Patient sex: M
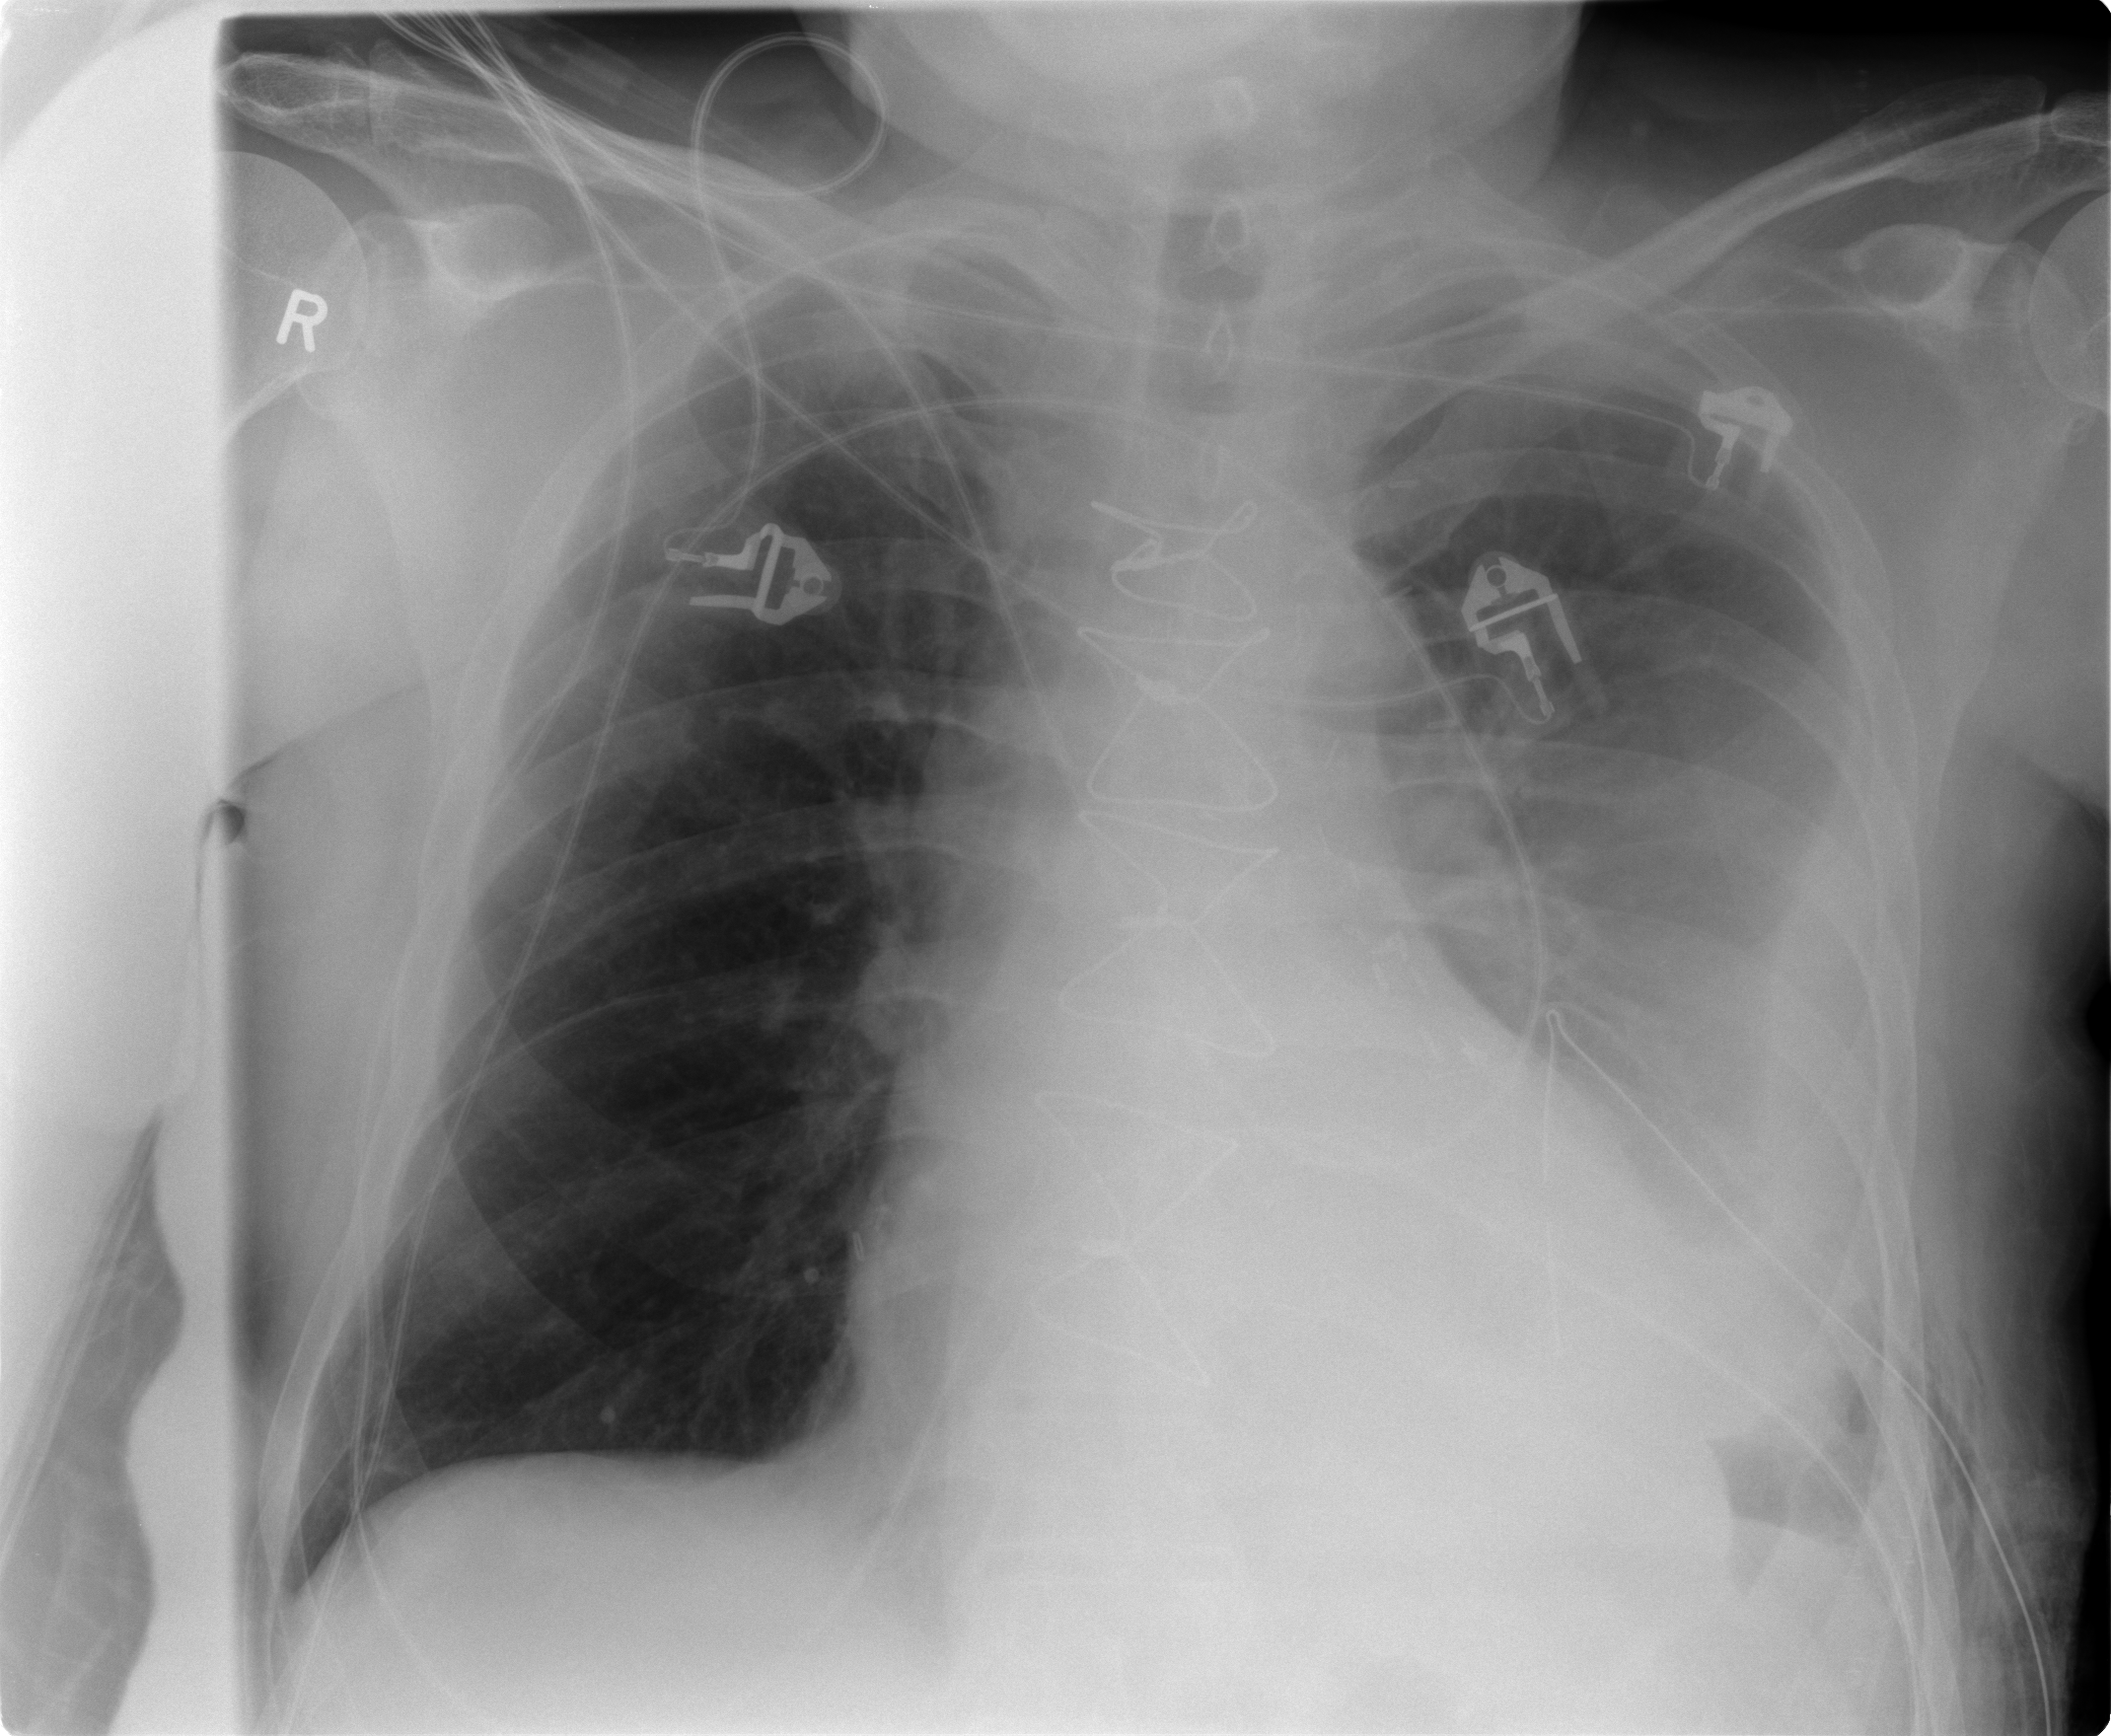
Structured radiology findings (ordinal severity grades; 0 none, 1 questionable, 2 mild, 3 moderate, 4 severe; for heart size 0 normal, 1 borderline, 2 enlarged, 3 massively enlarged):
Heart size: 0
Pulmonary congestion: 2
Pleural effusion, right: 0
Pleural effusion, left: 4
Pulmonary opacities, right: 0
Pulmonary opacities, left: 1
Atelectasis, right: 0
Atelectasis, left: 3